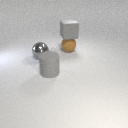
large brown rubber sphere behind large gray rubber cylinder